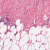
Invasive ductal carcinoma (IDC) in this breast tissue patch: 0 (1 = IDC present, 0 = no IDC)